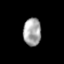
Tissue: prostate
Cell type: T cells
Senescence score: 0.35
Nuclear area (px): 486
Mean DAPI intensity: 165.858